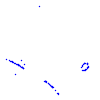
Particle: proton